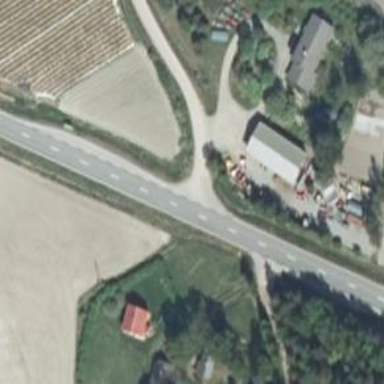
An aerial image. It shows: Secondary road.